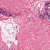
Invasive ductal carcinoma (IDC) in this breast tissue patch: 0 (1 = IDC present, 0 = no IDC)